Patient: sex M, age 51
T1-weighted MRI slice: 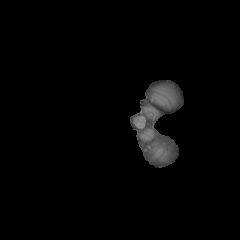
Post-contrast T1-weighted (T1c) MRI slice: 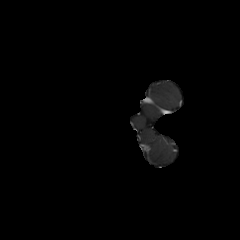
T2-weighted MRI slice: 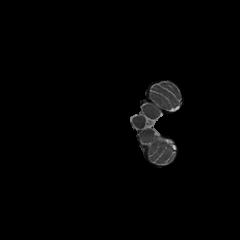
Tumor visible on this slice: no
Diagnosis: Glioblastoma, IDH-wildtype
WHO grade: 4